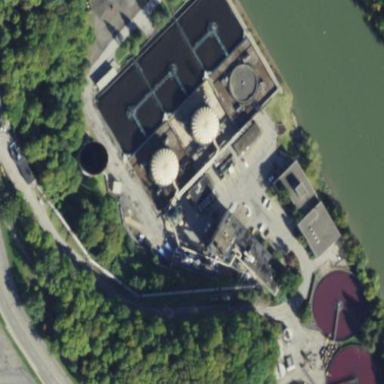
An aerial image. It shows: View of wastewater plant.